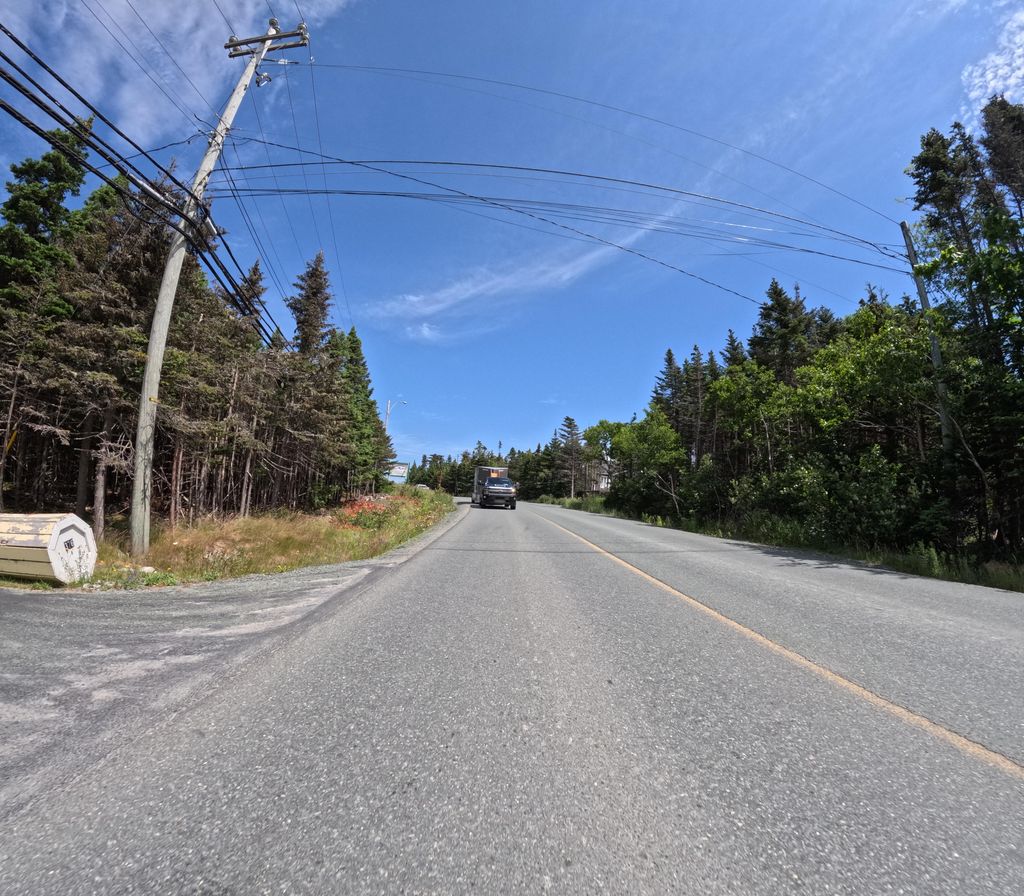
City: st_johns